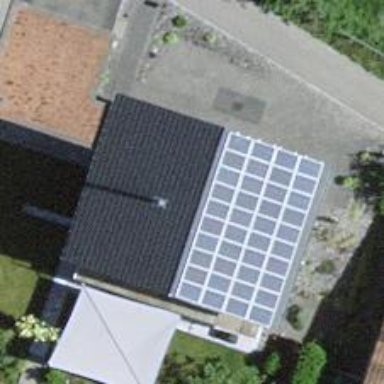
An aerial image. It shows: Solar power generator using photovoltaic panels.